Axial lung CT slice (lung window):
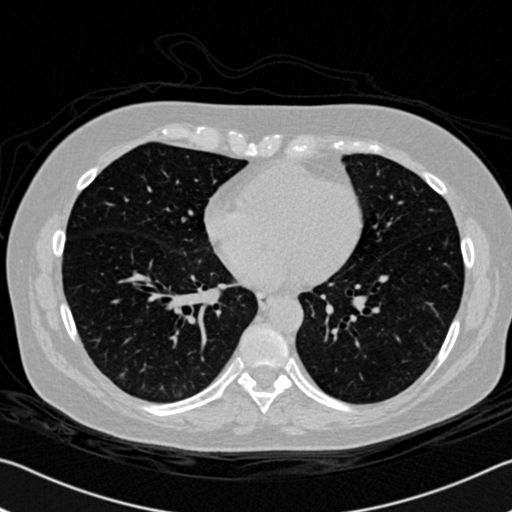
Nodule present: no